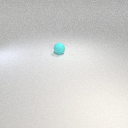
small cyan rubber sphere